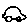
Label: car